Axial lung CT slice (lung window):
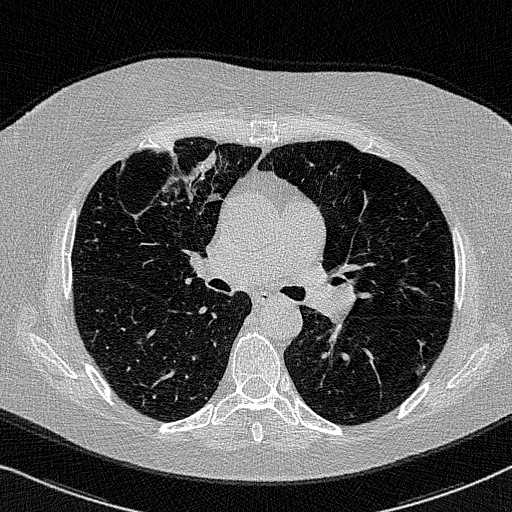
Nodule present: yes
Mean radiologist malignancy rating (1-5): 3.5